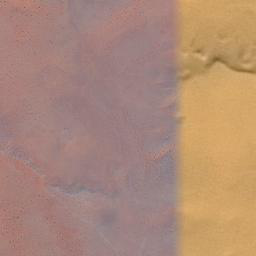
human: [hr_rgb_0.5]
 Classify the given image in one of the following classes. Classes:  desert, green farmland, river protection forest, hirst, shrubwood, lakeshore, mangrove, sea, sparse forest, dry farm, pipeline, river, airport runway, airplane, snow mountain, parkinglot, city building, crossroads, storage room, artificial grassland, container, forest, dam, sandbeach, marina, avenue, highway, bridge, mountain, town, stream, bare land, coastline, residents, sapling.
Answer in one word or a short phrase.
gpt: desert